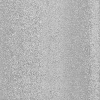
Atmospheric dust classification: dusty